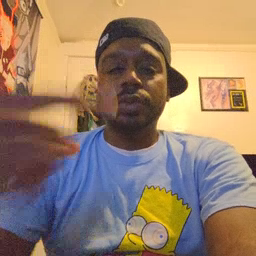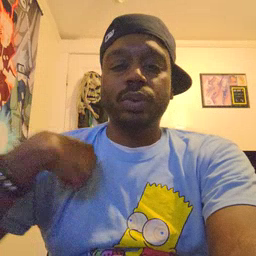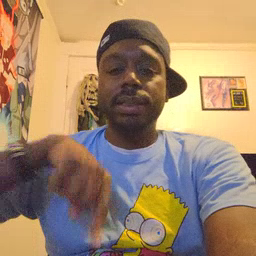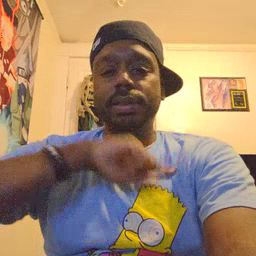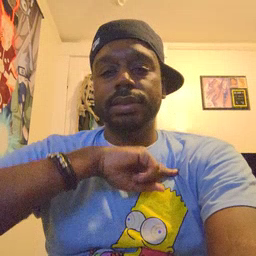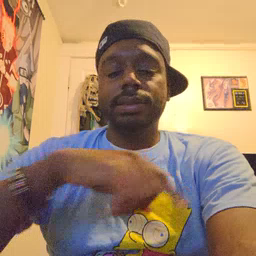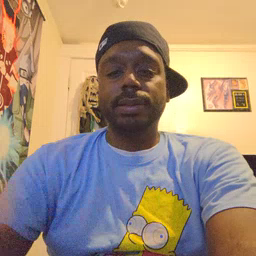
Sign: weus